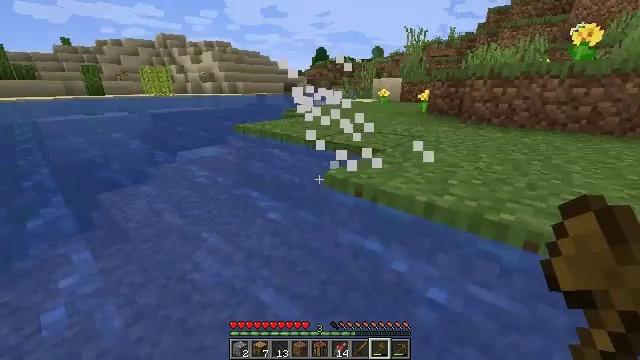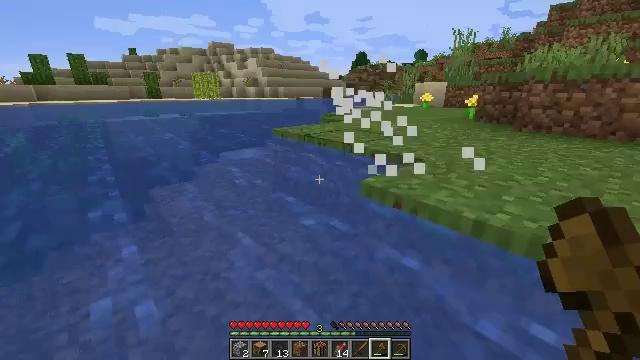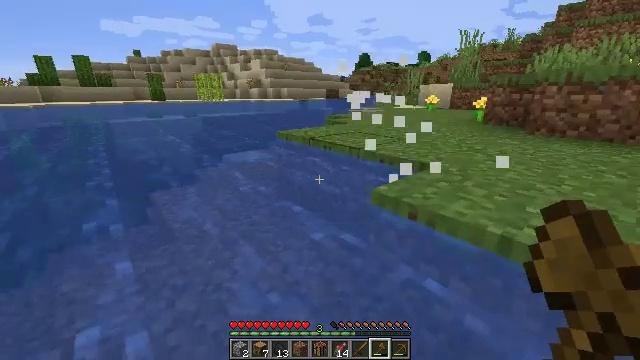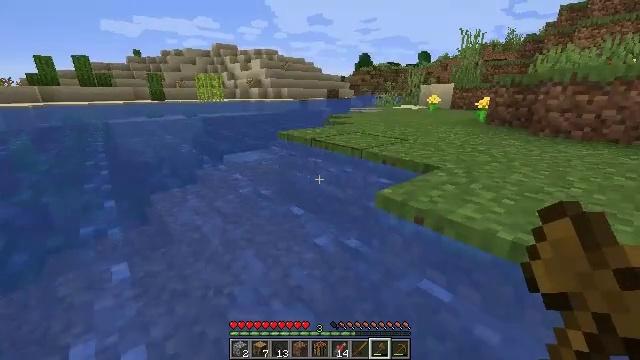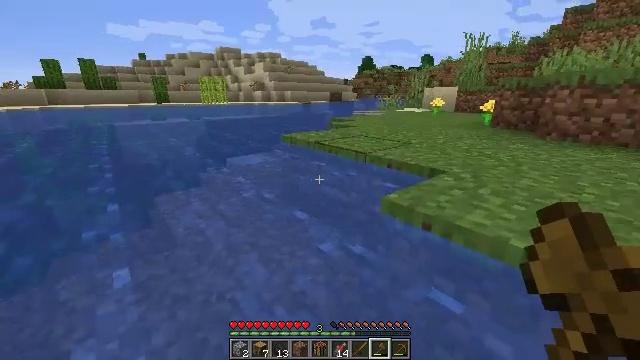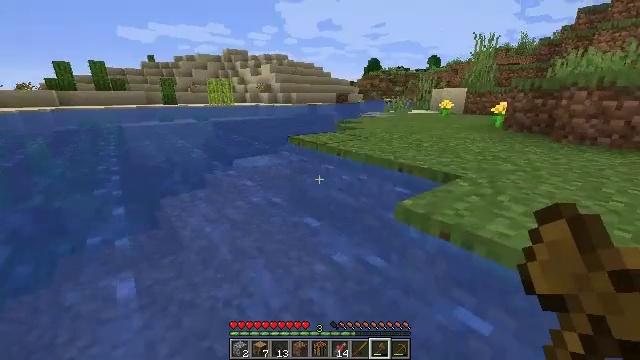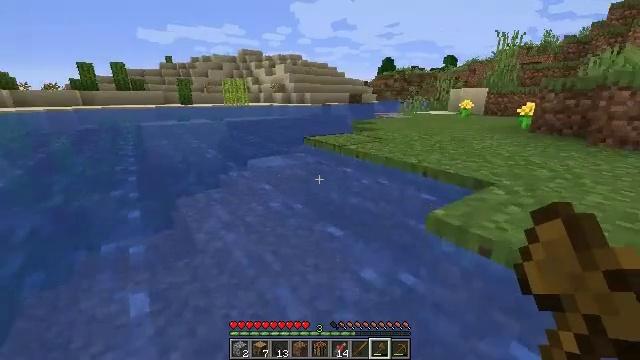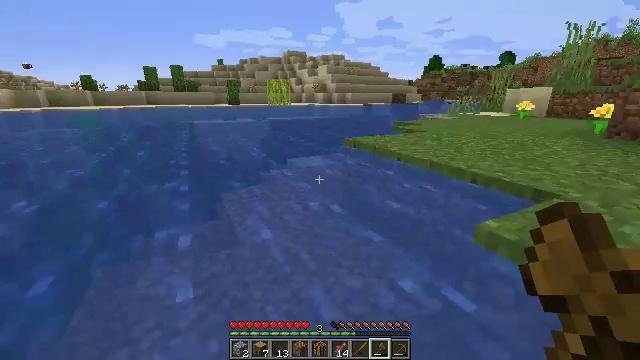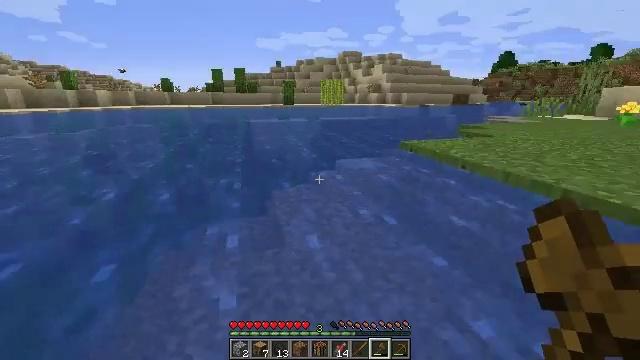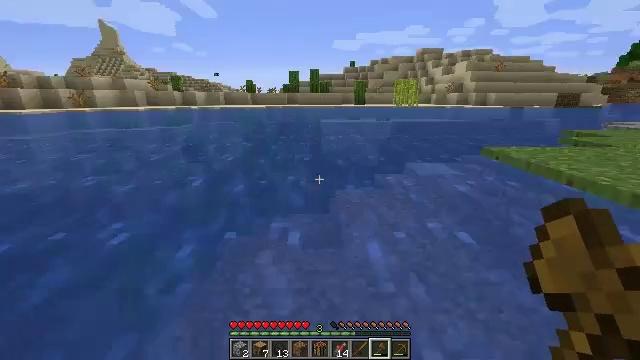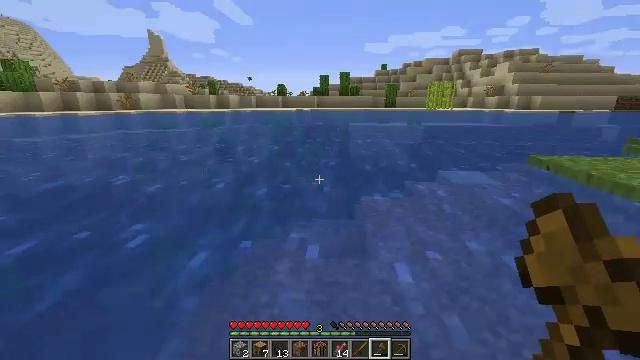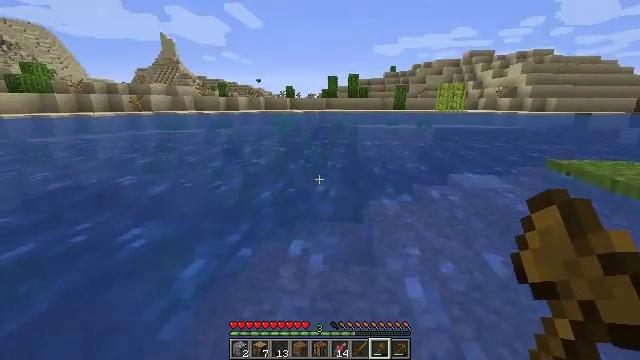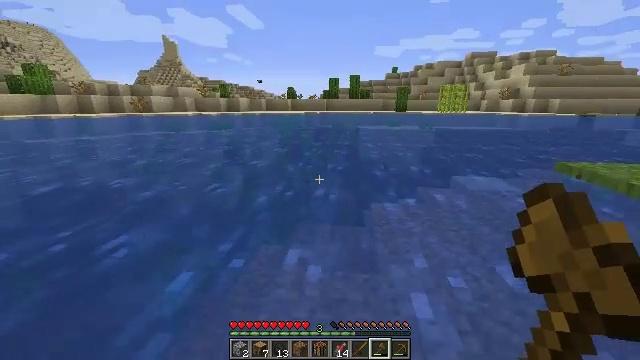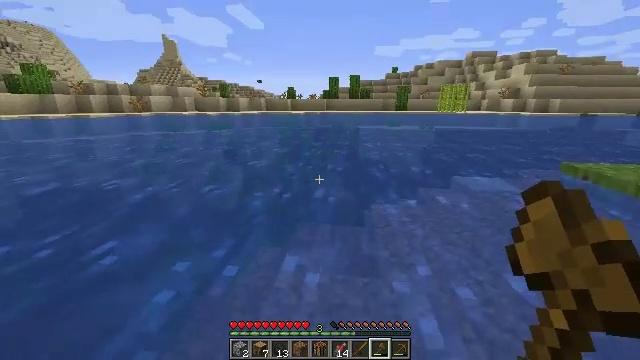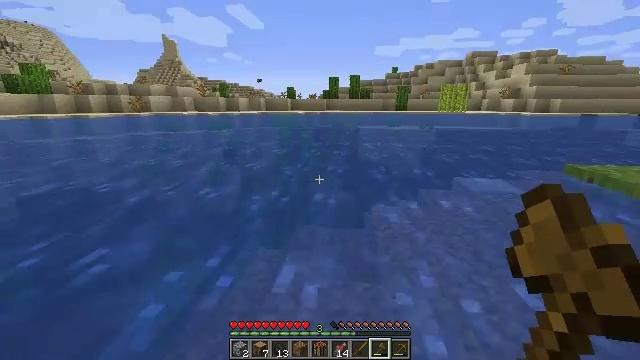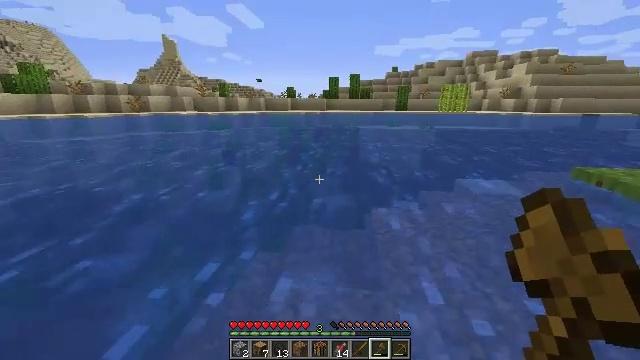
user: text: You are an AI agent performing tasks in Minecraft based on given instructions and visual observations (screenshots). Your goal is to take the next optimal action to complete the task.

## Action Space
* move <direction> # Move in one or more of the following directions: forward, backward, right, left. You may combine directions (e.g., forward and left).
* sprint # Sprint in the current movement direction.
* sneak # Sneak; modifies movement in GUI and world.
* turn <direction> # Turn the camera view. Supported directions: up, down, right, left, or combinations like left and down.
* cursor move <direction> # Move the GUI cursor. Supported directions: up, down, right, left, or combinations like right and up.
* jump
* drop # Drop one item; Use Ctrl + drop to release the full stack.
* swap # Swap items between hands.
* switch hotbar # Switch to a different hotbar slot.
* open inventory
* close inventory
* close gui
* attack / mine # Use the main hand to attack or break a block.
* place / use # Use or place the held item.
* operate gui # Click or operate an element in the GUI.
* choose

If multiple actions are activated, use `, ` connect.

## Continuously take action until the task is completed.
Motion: motion action
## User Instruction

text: Hunt a salmon.
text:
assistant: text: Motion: move forward and move left, turn left
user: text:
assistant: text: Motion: move forward and move left
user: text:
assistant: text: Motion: move forward and move left
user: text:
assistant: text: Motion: move forward and move left
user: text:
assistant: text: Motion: move forward and move left, turn left
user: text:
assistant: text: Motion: move forward and move left, turn left
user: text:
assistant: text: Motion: move forward, turn left
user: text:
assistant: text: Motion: move forward, turn left
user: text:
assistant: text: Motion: move forward, turn left
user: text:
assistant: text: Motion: move forward, turn left
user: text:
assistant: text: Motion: move forward, turn left
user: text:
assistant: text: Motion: move forward
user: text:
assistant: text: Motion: move forward
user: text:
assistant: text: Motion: move forward
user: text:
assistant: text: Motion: move forward
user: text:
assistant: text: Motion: move forward
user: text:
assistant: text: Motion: move forward
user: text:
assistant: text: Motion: move forward
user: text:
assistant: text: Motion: move forward
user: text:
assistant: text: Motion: move forward
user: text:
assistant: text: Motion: move forward
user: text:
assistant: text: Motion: move forward
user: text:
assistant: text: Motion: move forward
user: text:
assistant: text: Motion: move forward
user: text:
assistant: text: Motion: move forward
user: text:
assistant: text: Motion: move forward
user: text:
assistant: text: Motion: move forward
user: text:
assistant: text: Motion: move forward
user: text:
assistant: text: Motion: move forward
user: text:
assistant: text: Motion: move forward